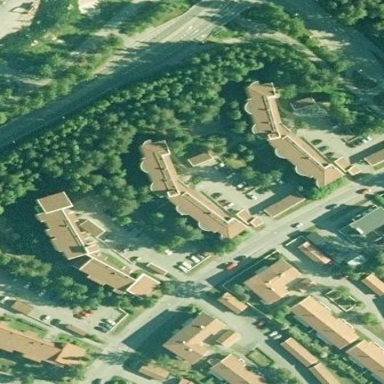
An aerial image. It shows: Terrace building.